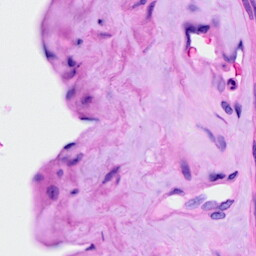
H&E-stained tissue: Ovarian